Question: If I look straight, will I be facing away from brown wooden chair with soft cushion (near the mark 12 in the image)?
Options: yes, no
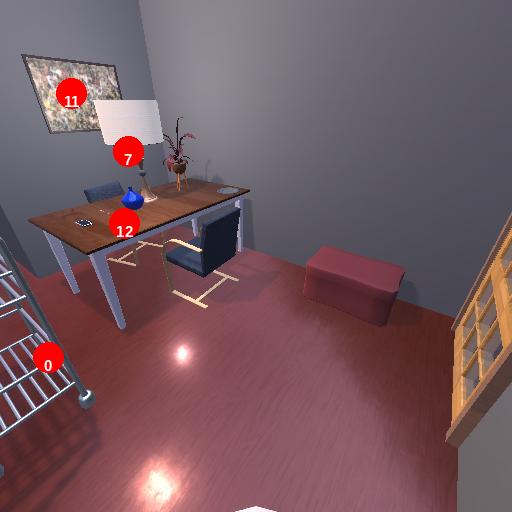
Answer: yes